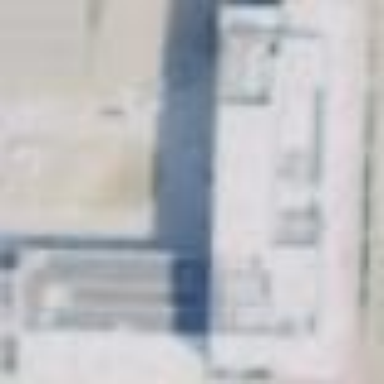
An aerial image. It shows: Building with white roof.